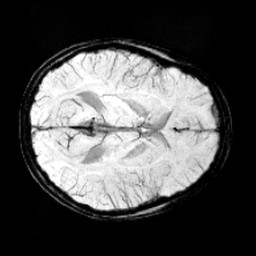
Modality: minIP
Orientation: axial
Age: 12
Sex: female
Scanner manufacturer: siemens
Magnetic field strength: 3 T
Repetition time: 0.027 s
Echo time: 0.02 s